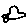
Label: car